Question: I am working in a REST Api and I am sending (uploading) a file in a 'POST'. I am working with Symfony 2.6.8 and FOSRestBundle and I am doing this is on the method:
'''
/**
* Set and upload avatar for reps.
*
* @param ParamFetcher $paramFetcher
* @param Request $request
*
* @ApiDoc(
* resource = true,
* https = true,
* description = "Set and upload avatar for reps.",
* statusCodes = {
* 200 = "Returned when successful",
* 400 = "Returned when errors"
* }
* )
*
* @RequestParam(name="rid", nullable=false, strict=true, requirements="\d+", description="The ID of the representative")
* @RequestParam(name="avatar", nullable=false, description="The avatar file")
*
* @return View
*/
public function postRepsAvatarAction(ParamFetcher $paramFetcher, Request $request)
{
$view = View::create();
$content = $request->getContent();
print_r($content);
$view->setData(array())->setStatusCode(200);
return $view;
}
'''
And this is what I am getting as response:
'''
------WebKitFormBoundary3JCHTJWwvnOcvnSv
Content-Disposition: form-data; name="_format"
json
------WebKitFormBoundary3JCHTJWwvnOcvnSv
Content-Disposition: form-data; name="rid"
1
------WebKitFormBoundary3JCHTJWwvnOcvnSv
Content-Disposition: form-data; name="avatar"; filename="carlingford.jpg"
Content-Type: image/jpeg
/* Here goes a lot of code that I suppose is image or so in base64 - below is just a example*/
p
T!1"AQa2q#B R$3bC%r4S&5c
Ds'ETd6U L!1AQaq"2#BRb$3rC%4Ss&5DTc?gF%v9Ge9S@#B'y4!p|hPW%<8:n9hIB;Zh:R{8Tsh(m:m*0v6#?'BBQBGo}
;#a#UWx?EH:#RhtL6Cu #R22ncB@36"ZRNdvDpB'B]rngQ)P RR9YI& =X?bIuIQ!C'dn}-nsj8 c$Q$q @J9$ryjpN9B8+*vSihJ}[Wg'Rr?hIJ!P?J+T+Q)m
od
'''
How do I catch that POST file and create a file for upload to server through Symfony? Can any give me ideas or sample code?
Since I am using 'FOSRestBundle' and 'NelmioApiDocBundle' I am using Nelmio Sandbox mode as shown in the image below:

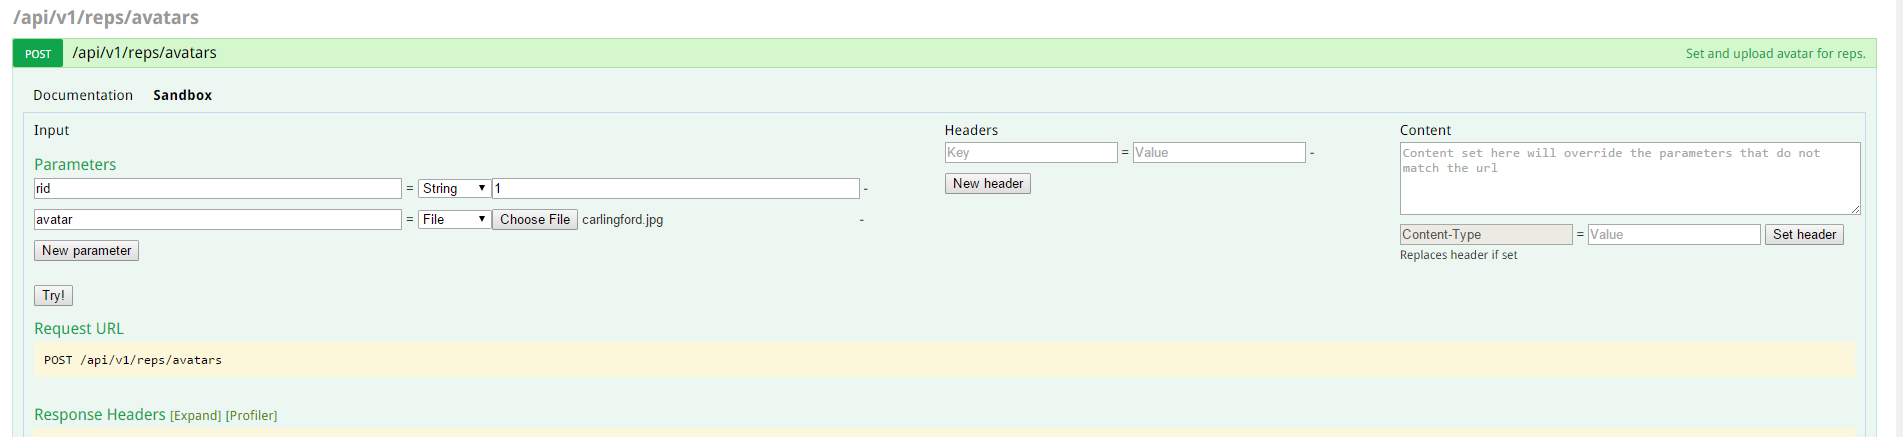
Answer: I would use regex to break out what you have printed:
'''
$re = "/(?P<headers>.*)<URL>/mis";
preg_match_all ( $re, $request->getContent(), $matches );
print_r( $matches );
'''
You should be able to take the matched element from '$matches' and use 'file_put_contents' or equivalent.
Example: <URL>